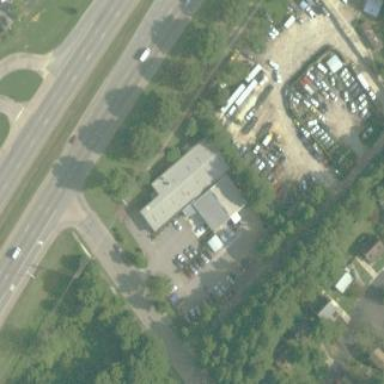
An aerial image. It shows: Commercial building.